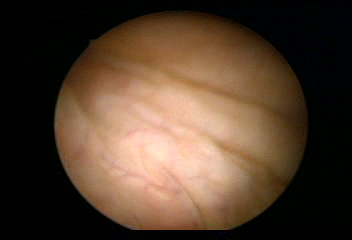
Modality: WLC
Class: Normal mucosa
Bladder cancer association: No